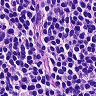
Metastatic tissue present: no